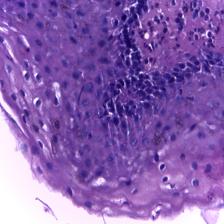
Diagnosis: OSCC